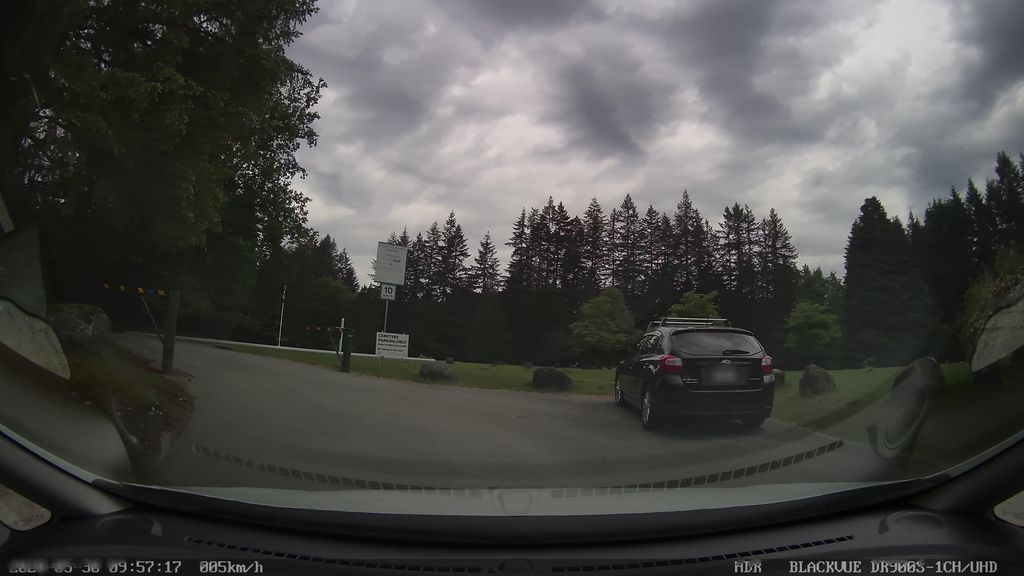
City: vancouver